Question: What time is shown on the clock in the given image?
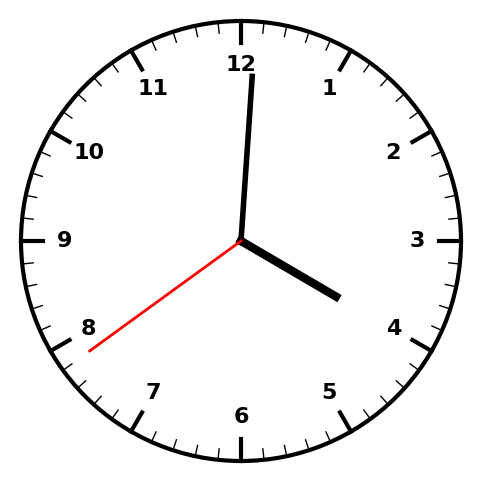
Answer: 04:00:39